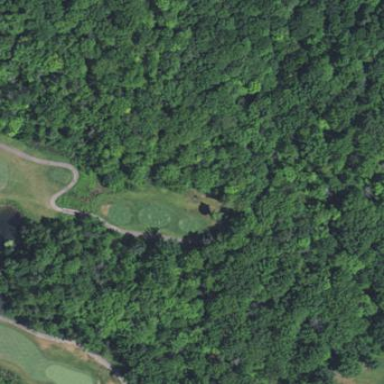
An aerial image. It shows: Rough area on grassy golf course.